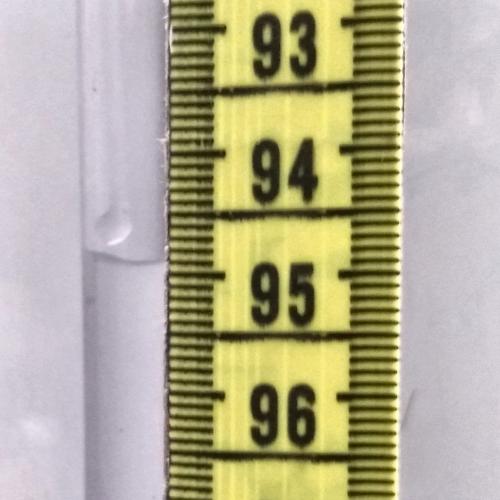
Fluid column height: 94.9 cm